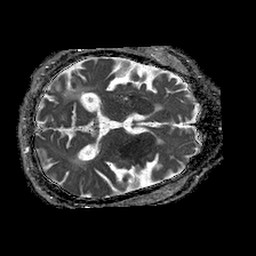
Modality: ADC
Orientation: axial
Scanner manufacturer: philips
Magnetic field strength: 1.5 T
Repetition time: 4.6 s
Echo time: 0.08631 s